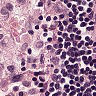
Metastatic tissue present: no